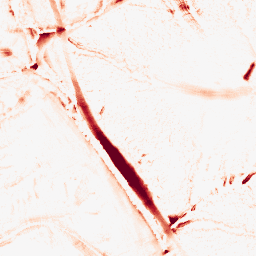
Category: morphological
Decomposition family: morphological_diamond
Decomposition parameters: operation: opening
radius: 10
Upsampling method: quartic
Upsampling parameters: scale: 4
Upsampling scale: 4